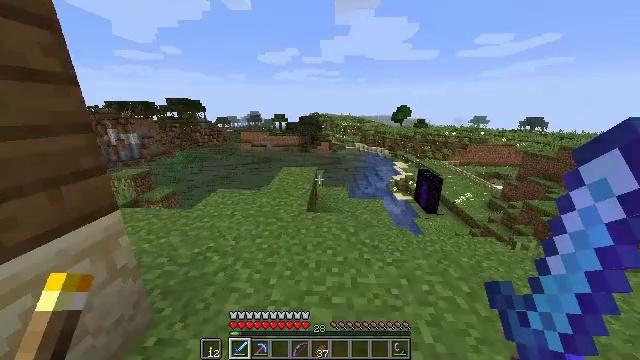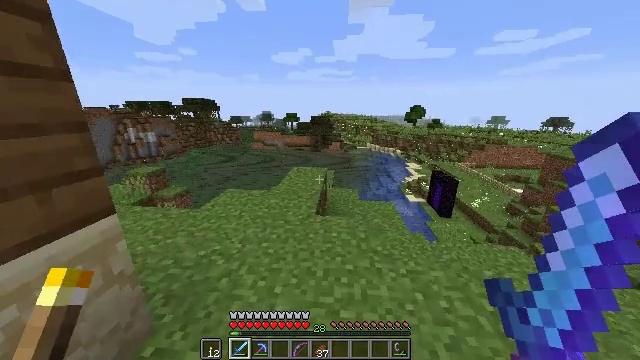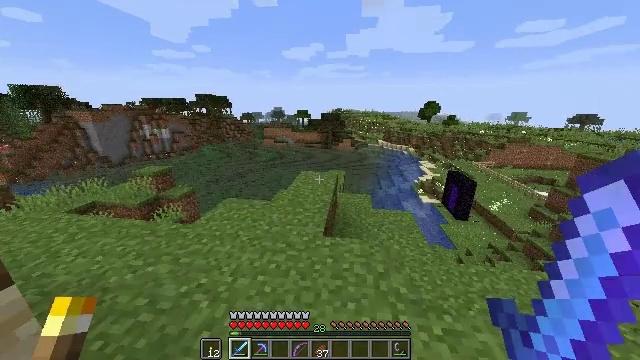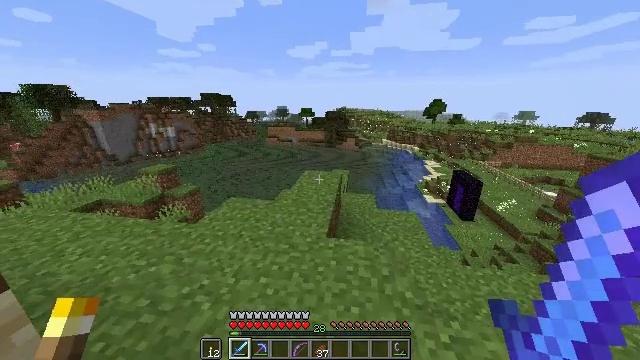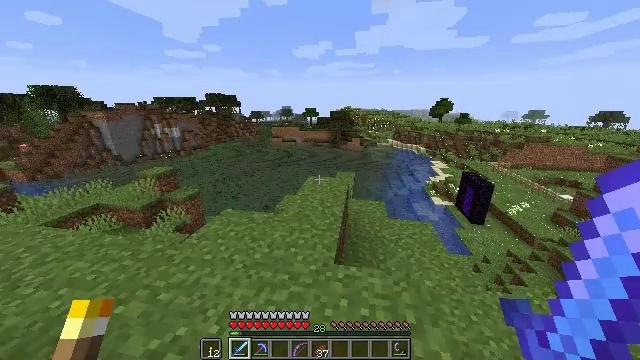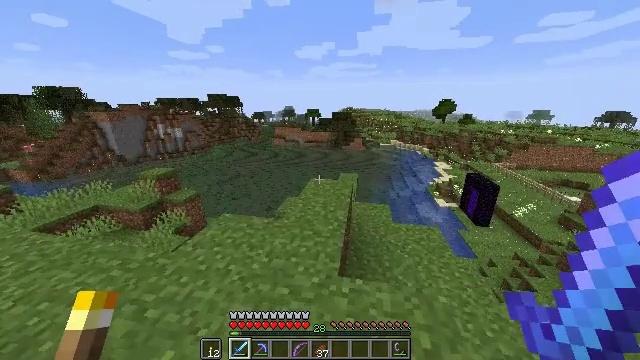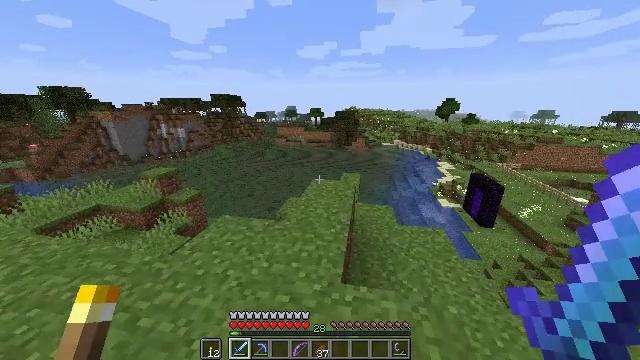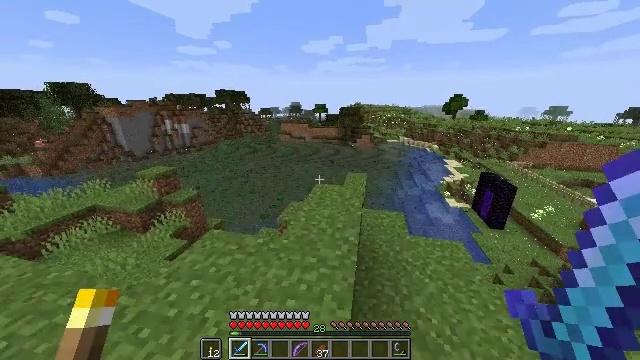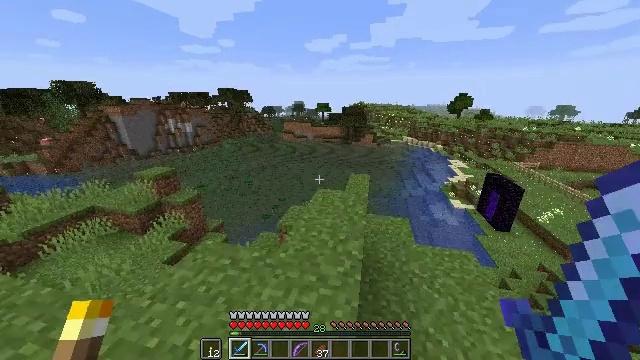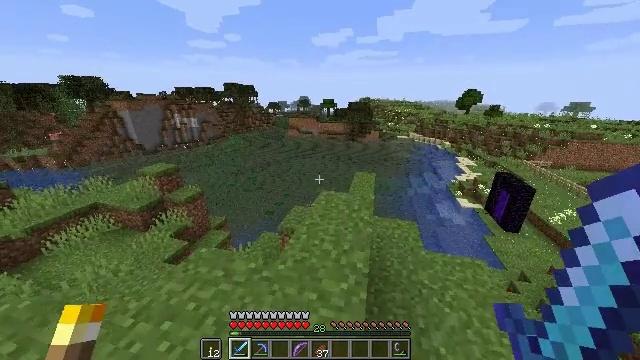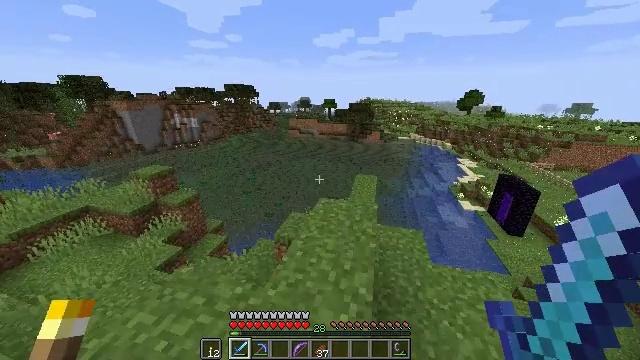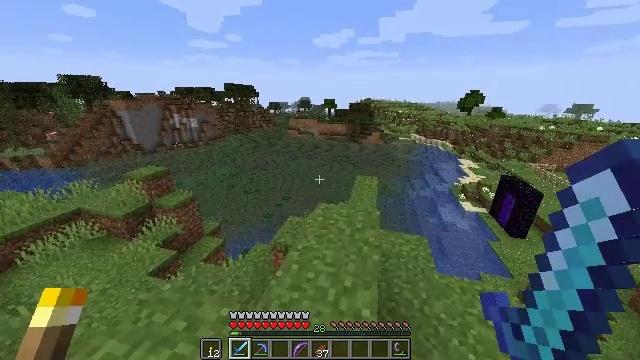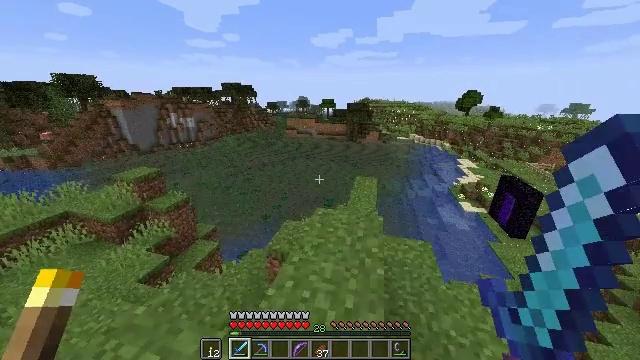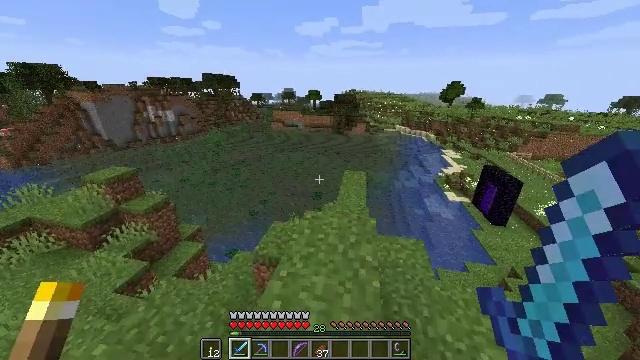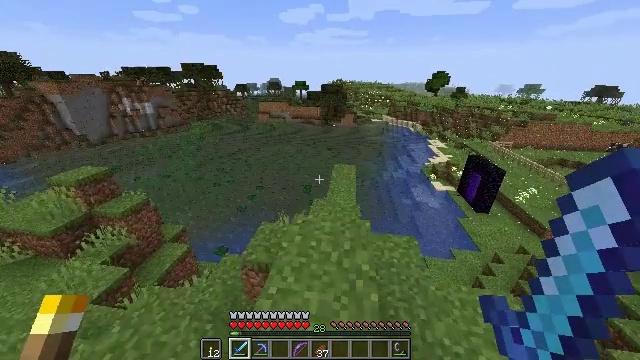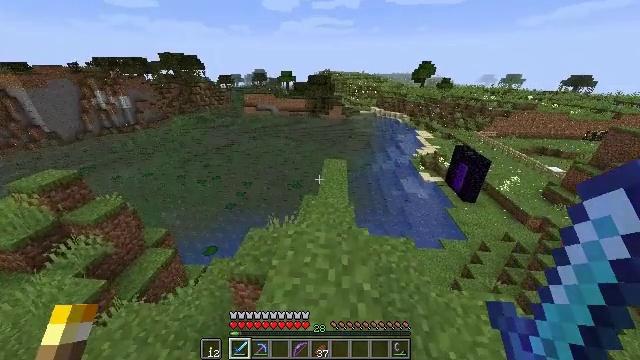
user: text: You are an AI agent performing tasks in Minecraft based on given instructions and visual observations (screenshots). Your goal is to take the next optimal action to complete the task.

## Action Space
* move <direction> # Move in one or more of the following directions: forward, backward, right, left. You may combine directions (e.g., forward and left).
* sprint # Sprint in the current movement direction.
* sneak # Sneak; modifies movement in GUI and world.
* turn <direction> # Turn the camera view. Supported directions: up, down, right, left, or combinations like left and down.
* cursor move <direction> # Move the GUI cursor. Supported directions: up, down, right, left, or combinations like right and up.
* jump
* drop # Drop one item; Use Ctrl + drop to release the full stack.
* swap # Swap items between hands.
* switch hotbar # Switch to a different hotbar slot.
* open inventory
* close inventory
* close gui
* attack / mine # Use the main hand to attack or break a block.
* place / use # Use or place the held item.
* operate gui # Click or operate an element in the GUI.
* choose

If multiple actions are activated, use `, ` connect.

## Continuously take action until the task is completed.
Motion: motion action
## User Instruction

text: Break the melon to get slices.
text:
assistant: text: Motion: move forward, sprint, turn left
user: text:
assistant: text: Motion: move forward, sprint, turn left
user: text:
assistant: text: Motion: move forward, sprint, turn left
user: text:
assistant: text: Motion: move forward, sprint, turn left
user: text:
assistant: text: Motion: move forward, sprint
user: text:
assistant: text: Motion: move forward, sprint
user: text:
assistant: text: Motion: move forward, sprint, turn left
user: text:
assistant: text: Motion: move forward, sprint
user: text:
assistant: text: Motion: move forward, sprint, turn left and down
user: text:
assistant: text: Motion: move forward, sprint
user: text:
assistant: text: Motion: move forward, sprint
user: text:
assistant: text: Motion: move forward, sprint
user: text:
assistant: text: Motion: move forward, sprint, turn right and down
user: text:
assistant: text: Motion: move forward, sprint, turn right and down
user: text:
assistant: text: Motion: move forward, sprint, turn right and down
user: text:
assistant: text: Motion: move forward, sprint, turn right
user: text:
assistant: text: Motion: move forward, sprint, turn down
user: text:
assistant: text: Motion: move forward, sprint, turn down
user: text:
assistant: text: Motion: move forward, sprint
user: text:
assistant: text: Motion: move forward, sprint
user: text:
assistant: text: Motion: move forward, sprint, turn down
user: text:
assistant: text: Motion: move forward, sprint, turn down
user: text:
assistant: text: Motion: move forward, sprint
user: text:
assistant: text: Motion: move forward, sprint
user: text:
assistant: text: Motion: move forward, sprint
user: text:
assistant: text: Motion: move forward, sprint
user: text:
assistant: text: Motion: move forward, sprint
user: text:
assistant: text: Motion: move forward, sprint
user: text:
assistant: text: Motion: move forward, sprint, turn left
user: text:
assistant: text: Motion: move forward, sprint, turn left